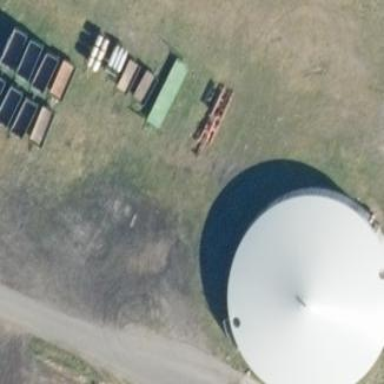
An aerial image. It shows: Silo building.